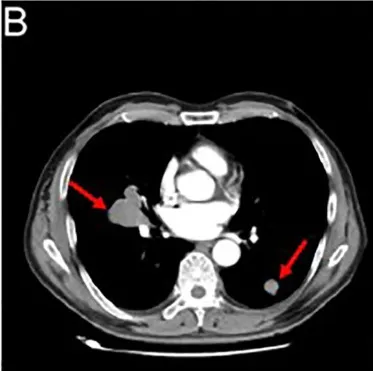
Showcases the occurrence of relapse, accompanied by a proliferation of lung metastatic nodules. (A, B) Myriads of nodules (marked by the red arrows), varying in size, emerged within the pulmonary expanse, with a conspicuous prominence residing within the mid-lobe of the dexter lung, proximate to the hilus. The cross-sectional dimensions of this remarkable entity measured approximately 3.7 x 4.1cm.
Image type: radiology (ct)